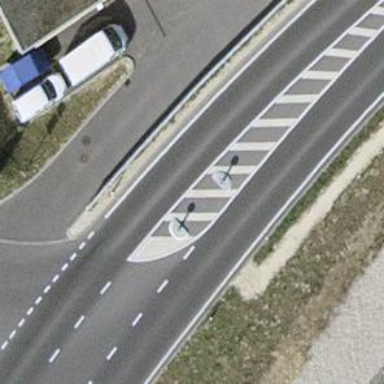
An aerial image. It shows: Traffic calming island.